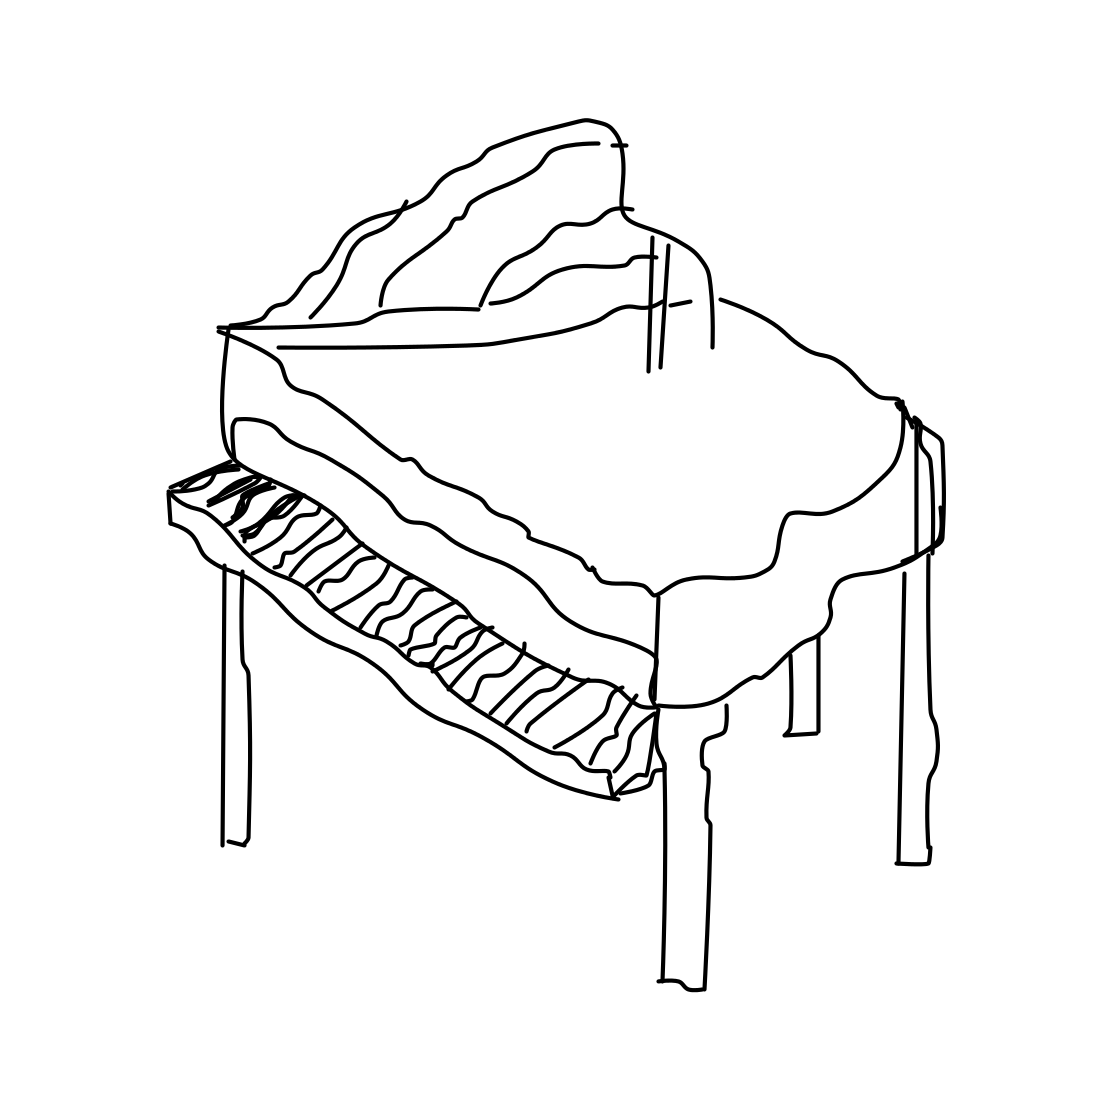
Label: piano